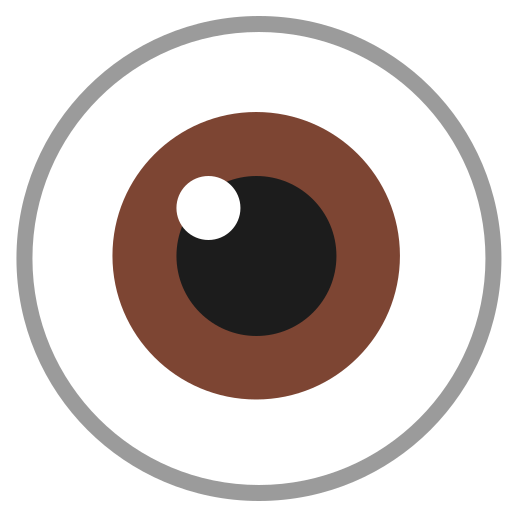
eye flat